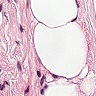
Metastatic tissue present: no